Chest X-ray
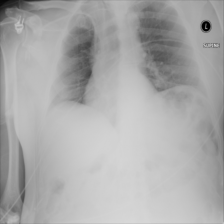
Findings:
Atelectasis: negative
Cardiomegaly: negative
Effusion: negative
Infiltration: negative
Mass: negative
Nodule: negative
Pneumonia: negative
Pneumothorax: negative
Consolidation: negative
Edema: negative
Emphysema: negative
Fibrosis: negative
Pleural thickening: negative
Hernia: negative